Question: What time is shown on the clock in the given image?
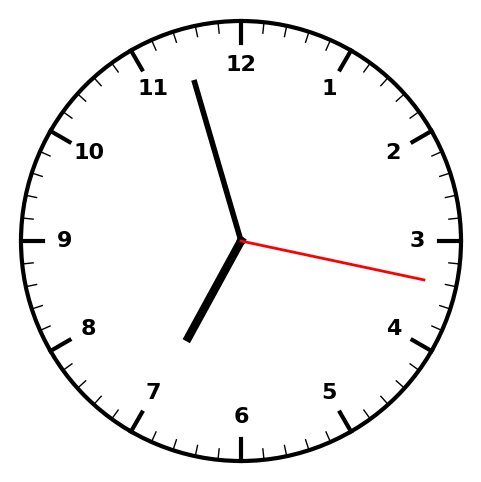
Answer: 06:57:17